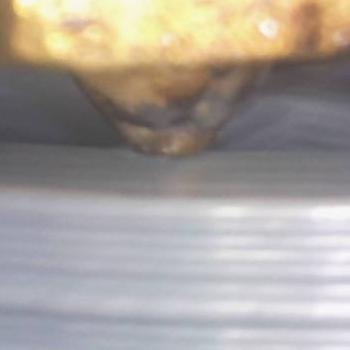
Flow rate: 118%